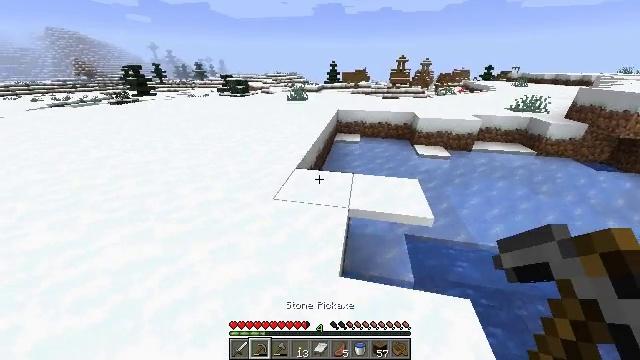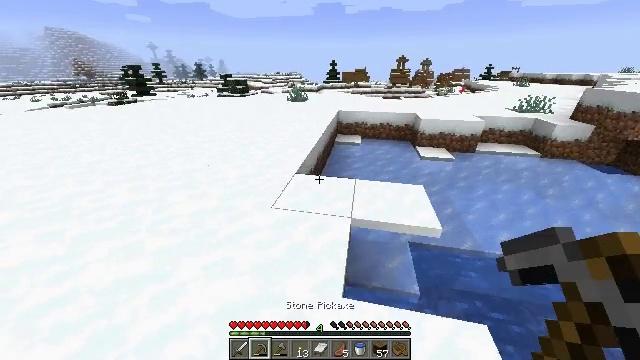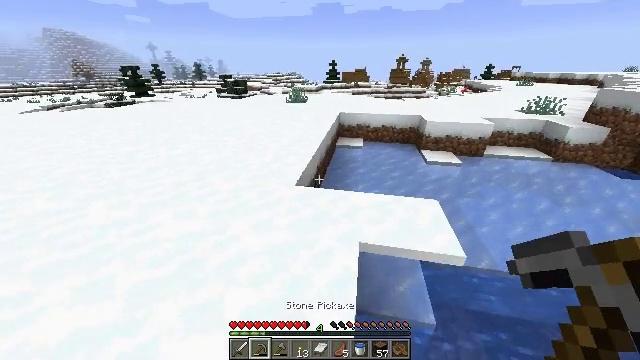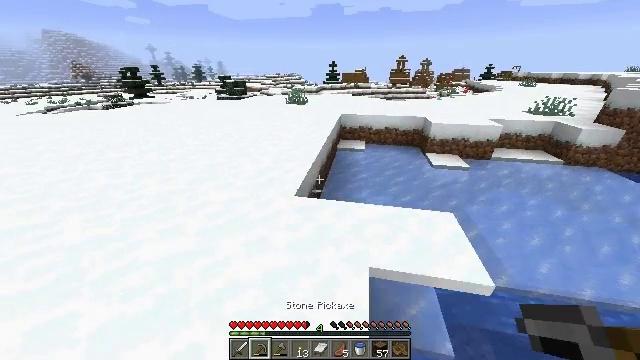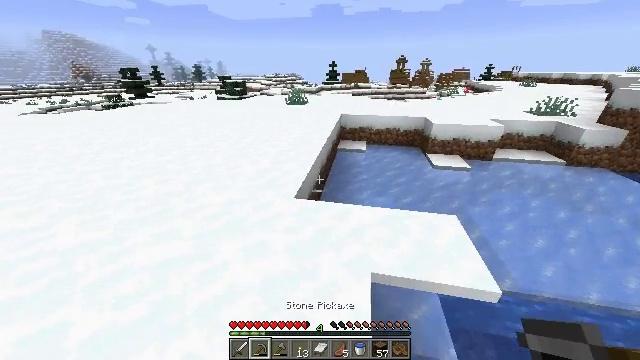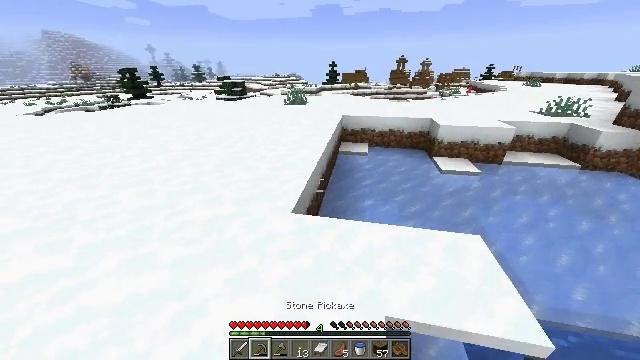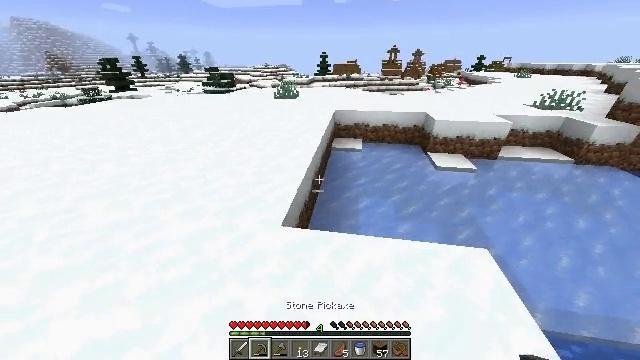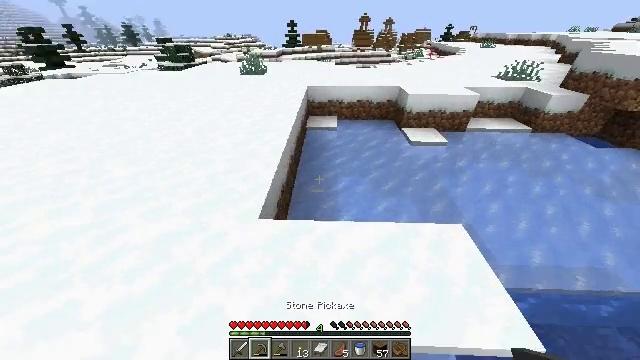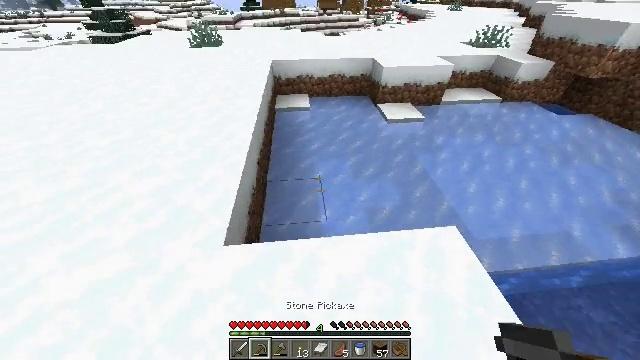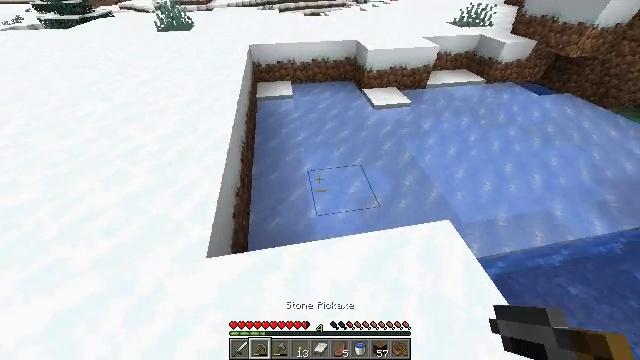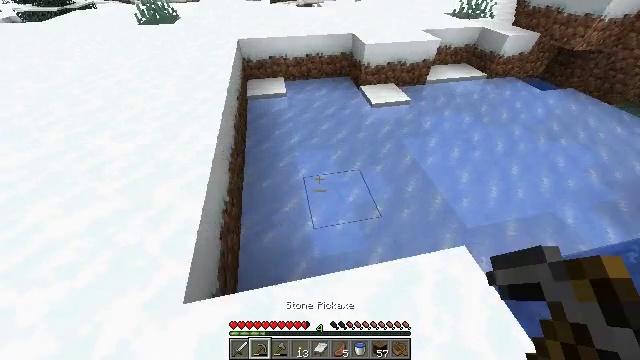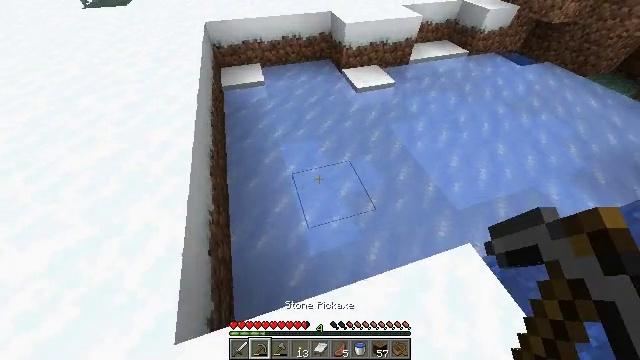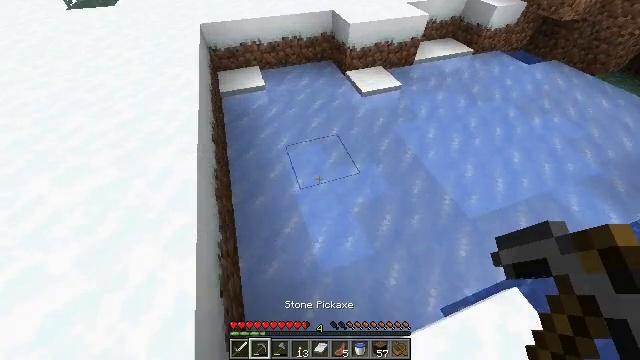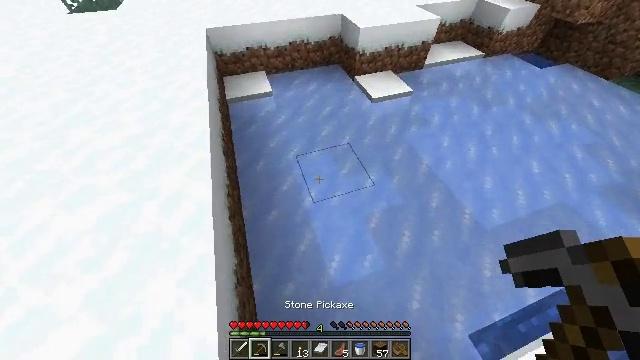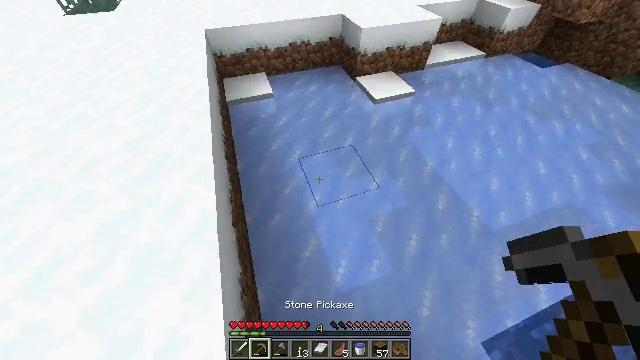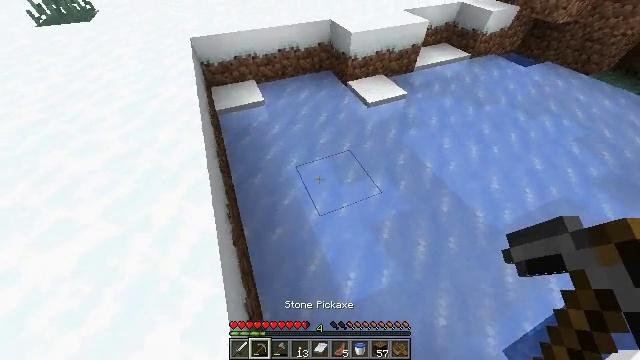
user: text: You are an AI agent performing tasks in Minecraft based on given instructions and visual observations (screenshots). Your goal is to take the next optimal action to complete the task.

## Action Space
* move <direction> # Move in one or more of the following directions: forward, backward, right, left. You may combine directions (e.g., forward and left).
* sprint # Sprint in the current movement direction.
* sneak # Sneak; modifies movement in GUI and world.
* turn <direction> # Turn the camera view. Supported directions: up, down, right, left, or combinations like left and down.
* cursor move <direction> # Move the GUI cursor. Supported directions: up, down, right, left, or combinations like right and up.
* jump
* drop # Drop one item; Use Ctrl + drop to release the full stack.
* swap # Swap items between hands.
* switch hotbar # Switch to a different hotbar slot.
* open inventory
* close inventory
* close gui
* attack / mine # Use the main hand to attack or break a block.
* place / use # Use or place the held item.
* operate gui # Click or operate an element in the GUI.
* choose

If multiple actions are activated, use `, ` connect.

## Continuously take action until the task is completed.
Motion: motion action
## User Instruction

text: Collect the poppy by clicking on it.
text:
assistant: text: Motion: move forward
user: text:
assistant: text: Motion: move forward
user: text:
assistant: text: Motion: move forward
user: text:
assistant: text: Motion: move forward
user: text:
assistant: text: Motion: move forward
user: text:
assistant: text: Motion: move forward, turn right and down
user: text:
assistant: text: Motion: move forward, turn right and down
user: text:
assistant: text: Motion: move forward, turn right and down
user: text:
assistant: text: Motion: move forward, turn right and down
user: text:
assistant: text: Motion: move forward, turn right and down
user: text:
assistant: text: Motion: move forward and move left, turn right and down
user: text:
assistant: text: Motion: move forward and move left, turn right
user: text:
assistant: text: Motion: move forward and move left
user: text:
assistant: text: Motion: move forward and move left
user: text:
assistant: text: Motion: move forward and move left, turn right and up
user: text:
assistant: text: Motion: move forward and move left, turn right
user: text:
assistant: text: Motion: move forward and move left, turn right
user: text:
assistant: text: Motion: move forward and move left, turn up
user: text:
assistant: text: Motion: move forward and move left, turn up
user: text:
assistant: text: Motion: move forward and move left, turn up
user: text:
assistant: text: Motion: move forward and move left, turn left and up
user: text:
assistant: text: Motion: move forward and move left, turn left and up
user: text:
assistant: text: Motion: move forward and move left, turn left and up
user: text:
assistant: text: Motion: move forward and move left, turn left and up
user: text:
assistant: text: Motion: move forward and move left, turn left and up
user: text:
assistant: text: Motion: move forward and move left
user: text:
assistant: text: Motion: move forward
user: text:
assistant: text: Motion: move forward
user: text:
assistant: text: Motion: move forward
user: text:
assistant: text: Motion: move forward